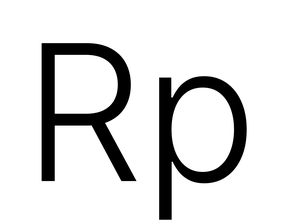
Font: Inter_Light